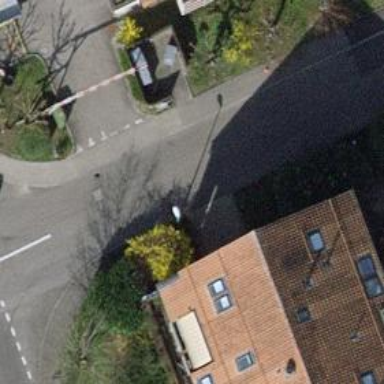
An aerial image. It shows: Road with sidewalk available for pedestrians.